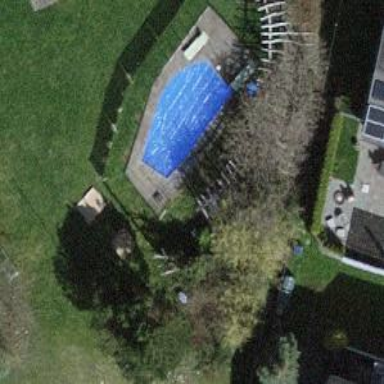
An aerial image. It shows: Swimming pool located in leisure land.